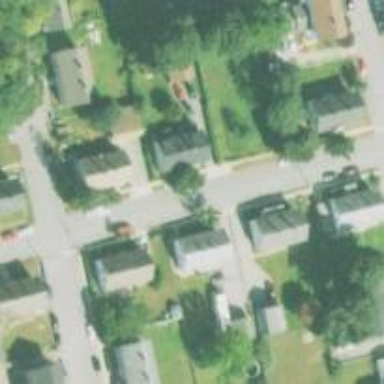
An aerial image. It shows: Residential driveway serving as service road.